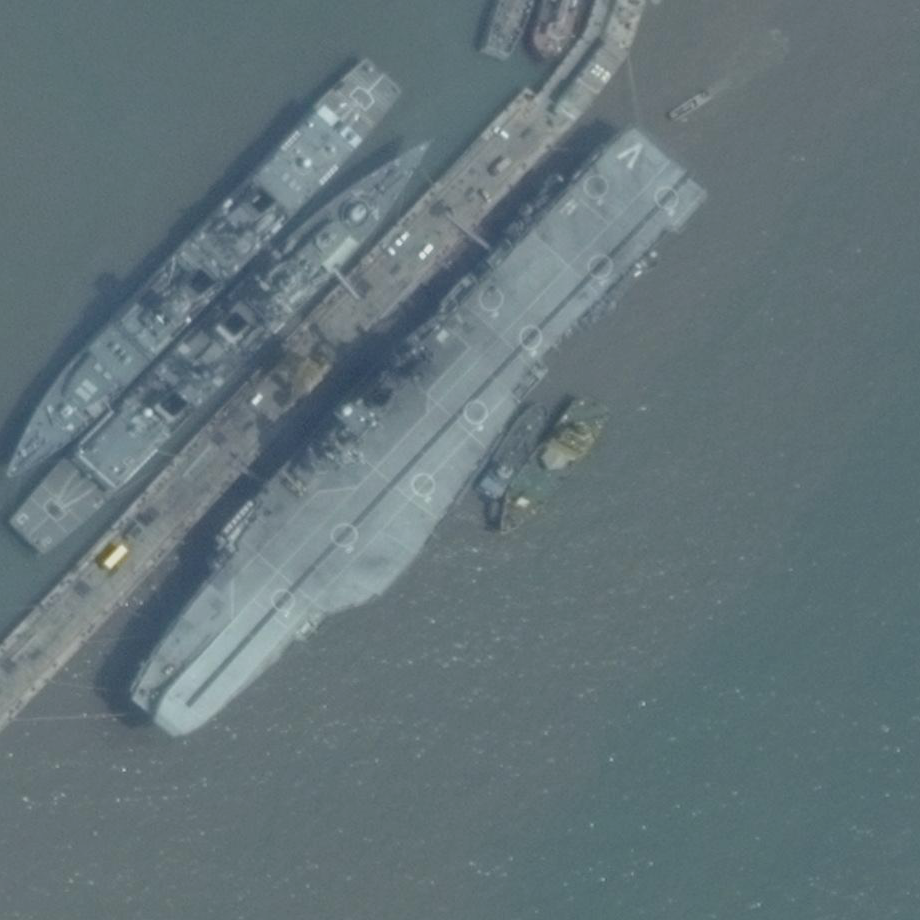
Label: aircraft_carrier